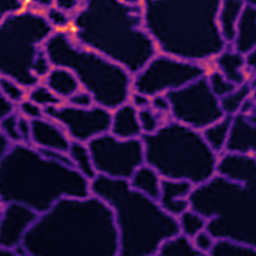
Label: Super-resolution ER image